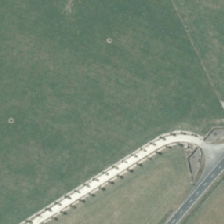
Land cover: high_producing_grassland